Question: I need to create a query that returns the top 5 best selling titles. Some titles have multiple authors, creating multiple rows of the same title taking up the spots.
'GROUP BY' is not grouping the like titles together and 'DISTINCT' doesn't work as well.
'''
select top 5
t.sales,
t.title_name,
(a.au_fname + ' ' + a.au_lname) as author,
(t.price * t.sales) as revenue
from titles t
join title_authors ta on ta.title_id = t.title_id
join authors a on a.au_id = ta.au_id
group by
t.title_name,
t.sales,
(a.au_fname + ' ' + a.au_lname),
(t.price * t.sales)
order by t.sales desc
'''
outputs:

When I put 'DISTINCT' in front of 'TOP' it still gives me the same output.
I want the titles that are duplicated to be combined, only showing one author.
These are the tables I'm working with: 'titles', 'title_authors', and 'authors'
<URL>
Thanks to @Venkataraman-R for the solution:
with slight changes to his code I have the exact output I'm looking for
'''
SELECT TOP 5
t.sales,
t.title_name,
string_agg((a.au_fname + ' ' + a.au_lname),';') as 'author(s)',
(t.price * t.sales) as revenue
from titles t
join title_authors ta on ta.title_id = t.title_id
join authors a on a.au_id = ta.au_id
group by t.title_name, t.sales, (t.price * t.sales)
ORDER BY t.sales DESC
'''
<URL>
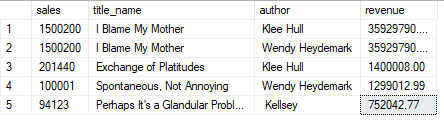
Answer: I am assuming the SQL Server version as 2016 and writing the below query. I am using STRING_AGG for aggregating the author names for titles.
'''
SELECT TOP 5 t.title_name,string_agg((a.au_fname + ' ' + a.au_lname),';'), max(t.price * t.sales) as revenue
from titles t
join title_authors ta on ta.title_id = t.title_id
join authors a on a.au_id = ta.au_id
group by t.title_name
ORDER BY revenue DESC
'''